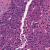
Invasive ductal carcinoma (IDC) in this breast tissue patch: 0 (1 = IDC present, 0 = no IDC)